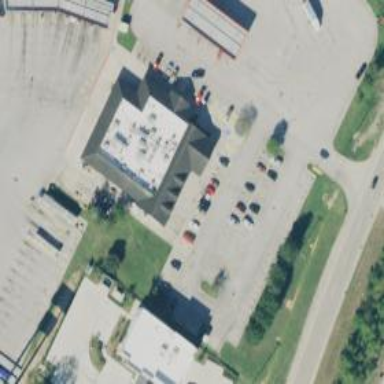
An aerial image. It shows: Convenience shop.